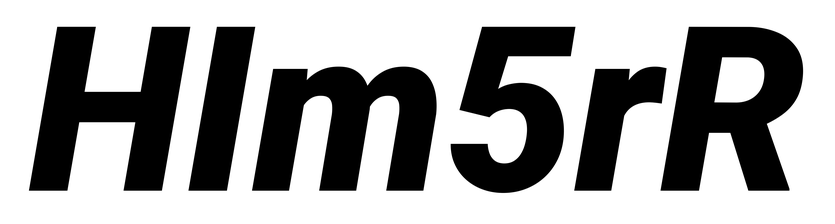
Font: Roboto-Italic_Black_Italic